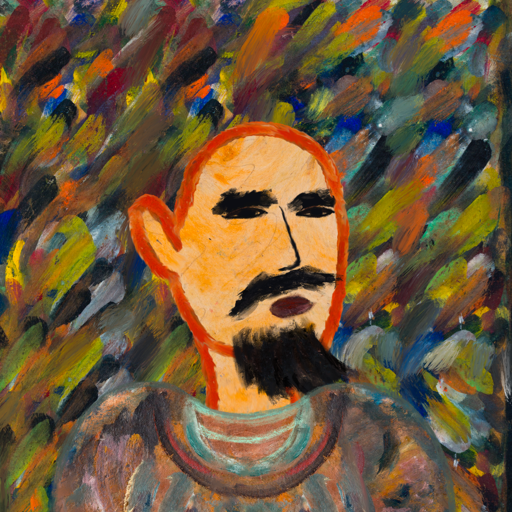
Background: An_Impression, Head And Neck Side: Experience, Face Side: Mosgoul, Bust: Boggyland, Hair Side: Blank, Head Accessory: Blank, Second Necklace: Blank, Necklace: Blank, Baby: Blank